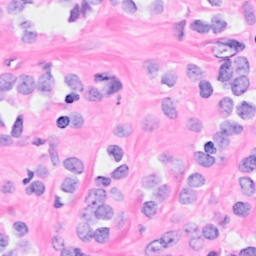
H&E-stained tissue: Breast